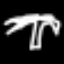
Label: palm tree